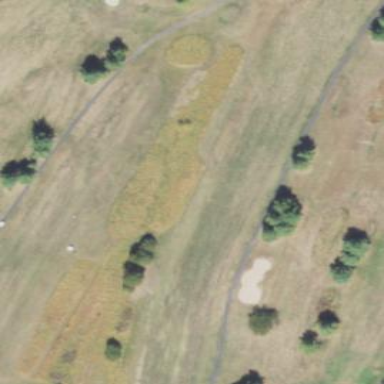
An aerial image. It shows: Lush grass fairway on golf course.